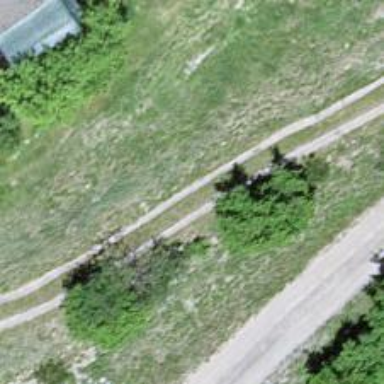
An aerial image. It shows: Unpaved driveway that serves as service road.